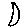
Label: moon